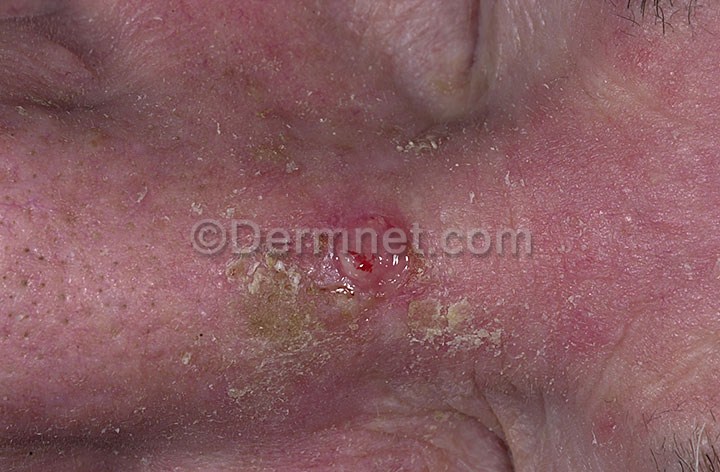
Disease: Actinic Keratosis Basal Cell Carcinoma and other Malignant Lesions